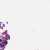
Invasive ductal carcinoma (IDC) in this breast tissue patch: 0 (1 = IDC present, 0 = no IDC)